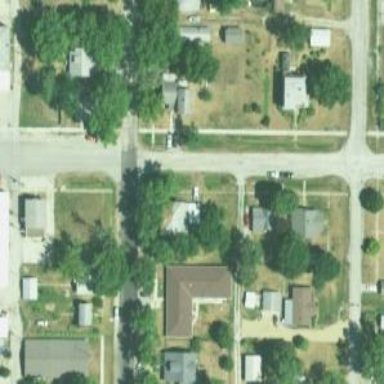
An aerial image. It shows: Alley classified as service road.